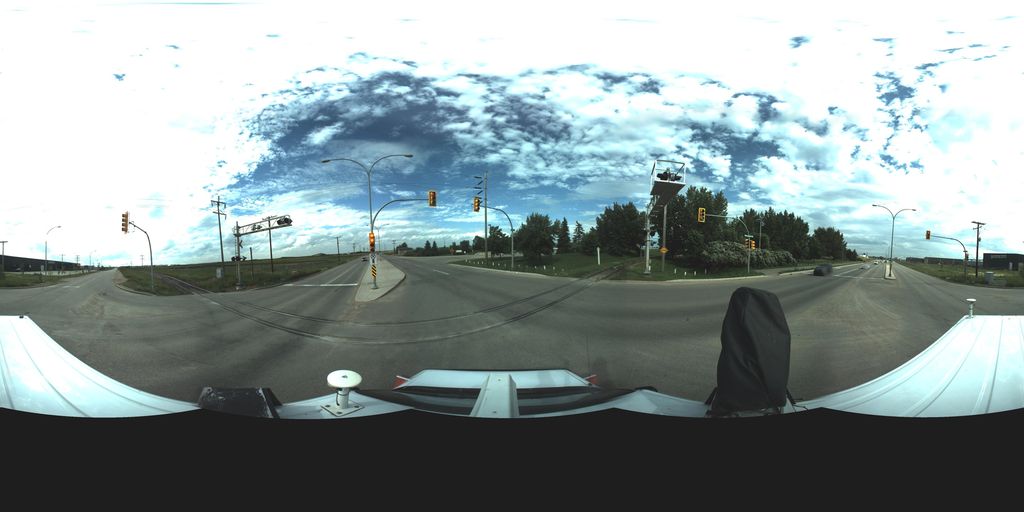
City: saskatoon